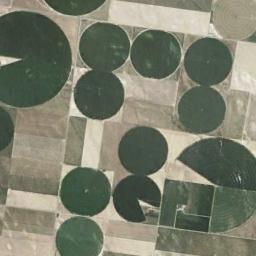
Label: circular_farmland